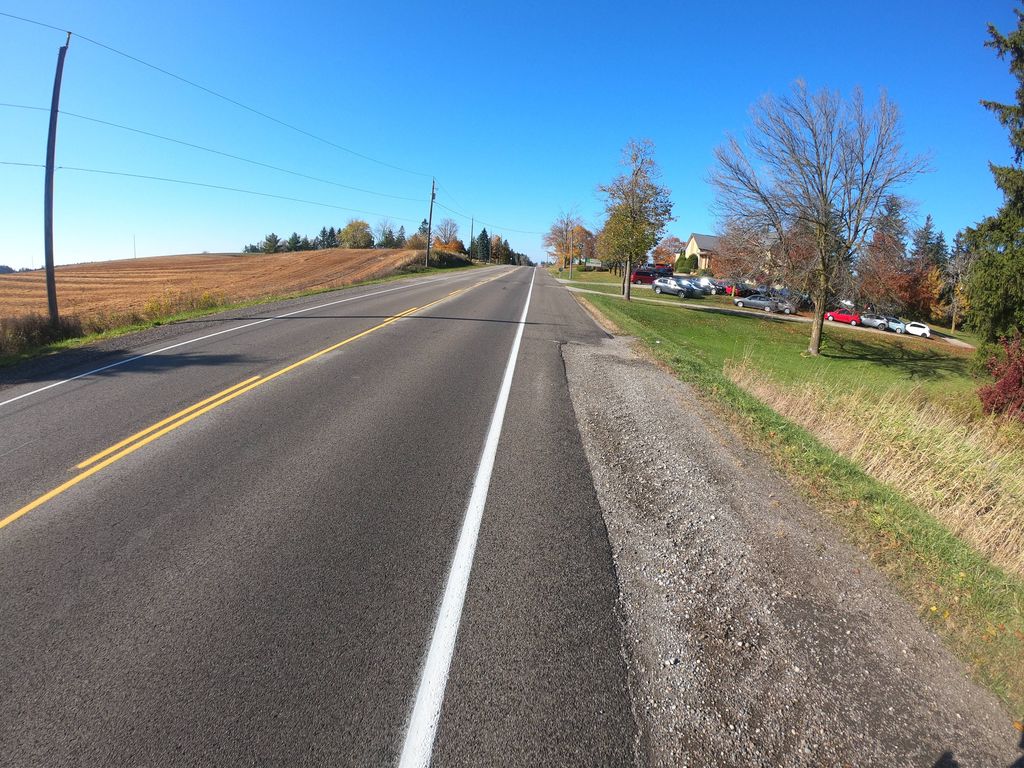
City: kitchener-waterloo